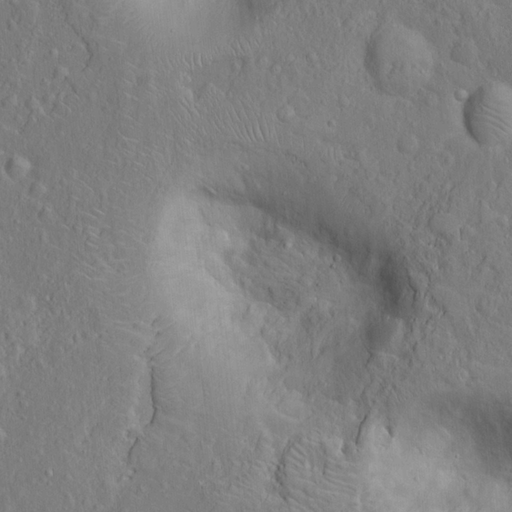
Objects detected: cone, cone, cone